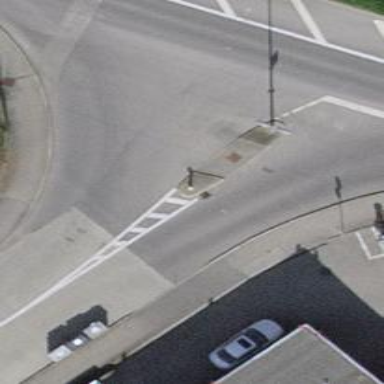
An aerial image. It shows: Unmarked crossing with pedestrian island.